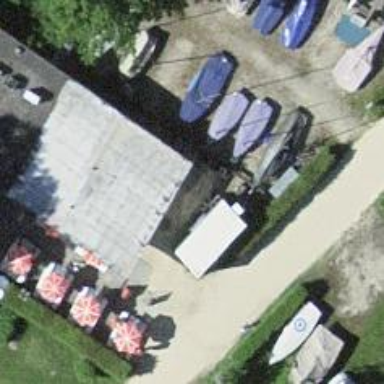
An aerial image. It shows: Toilets.